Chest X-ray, PA view. Patient: 41 years old, sex M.
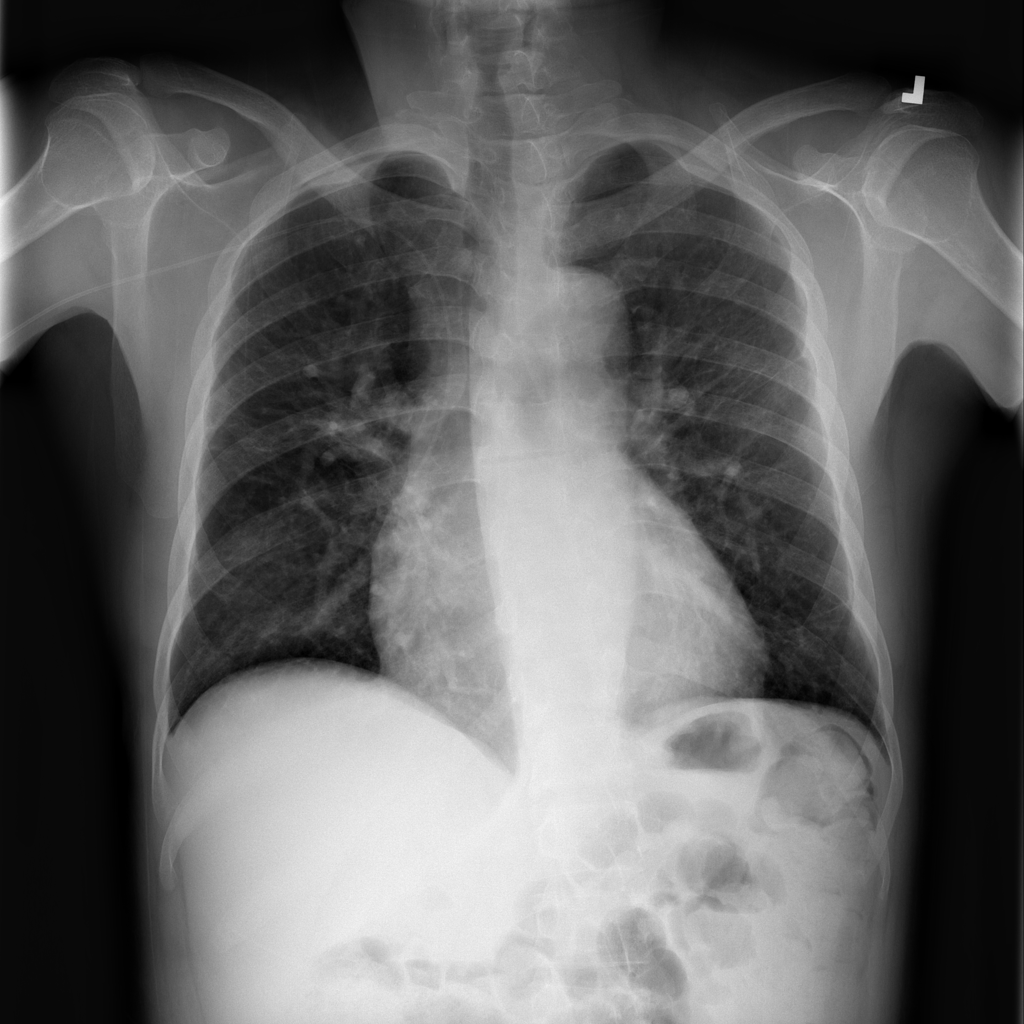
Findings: No Finding